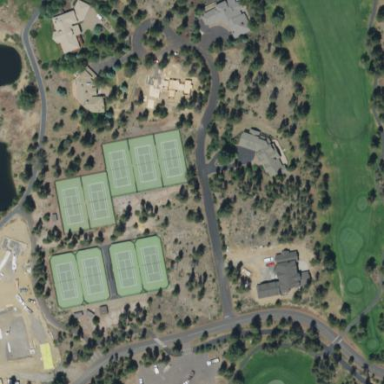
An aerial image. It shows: Sports centre featuring tennis court enclosed by fence.